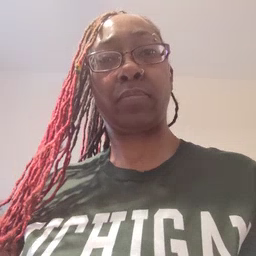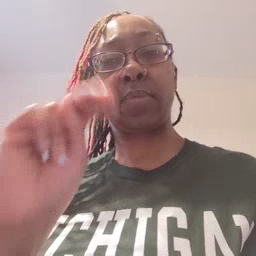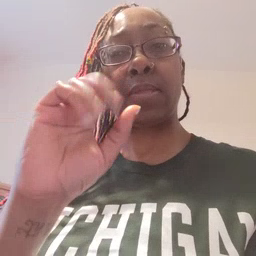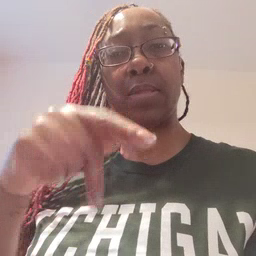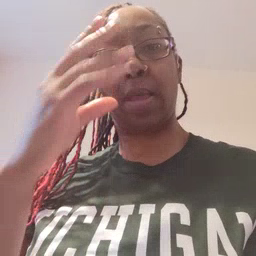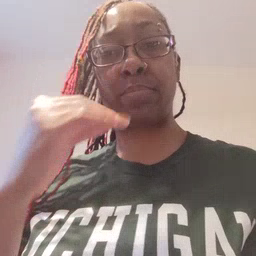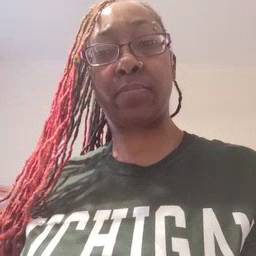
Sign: nap